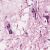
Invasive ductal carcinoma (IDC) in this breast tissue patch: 0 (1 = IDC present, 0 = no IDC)